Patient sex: M
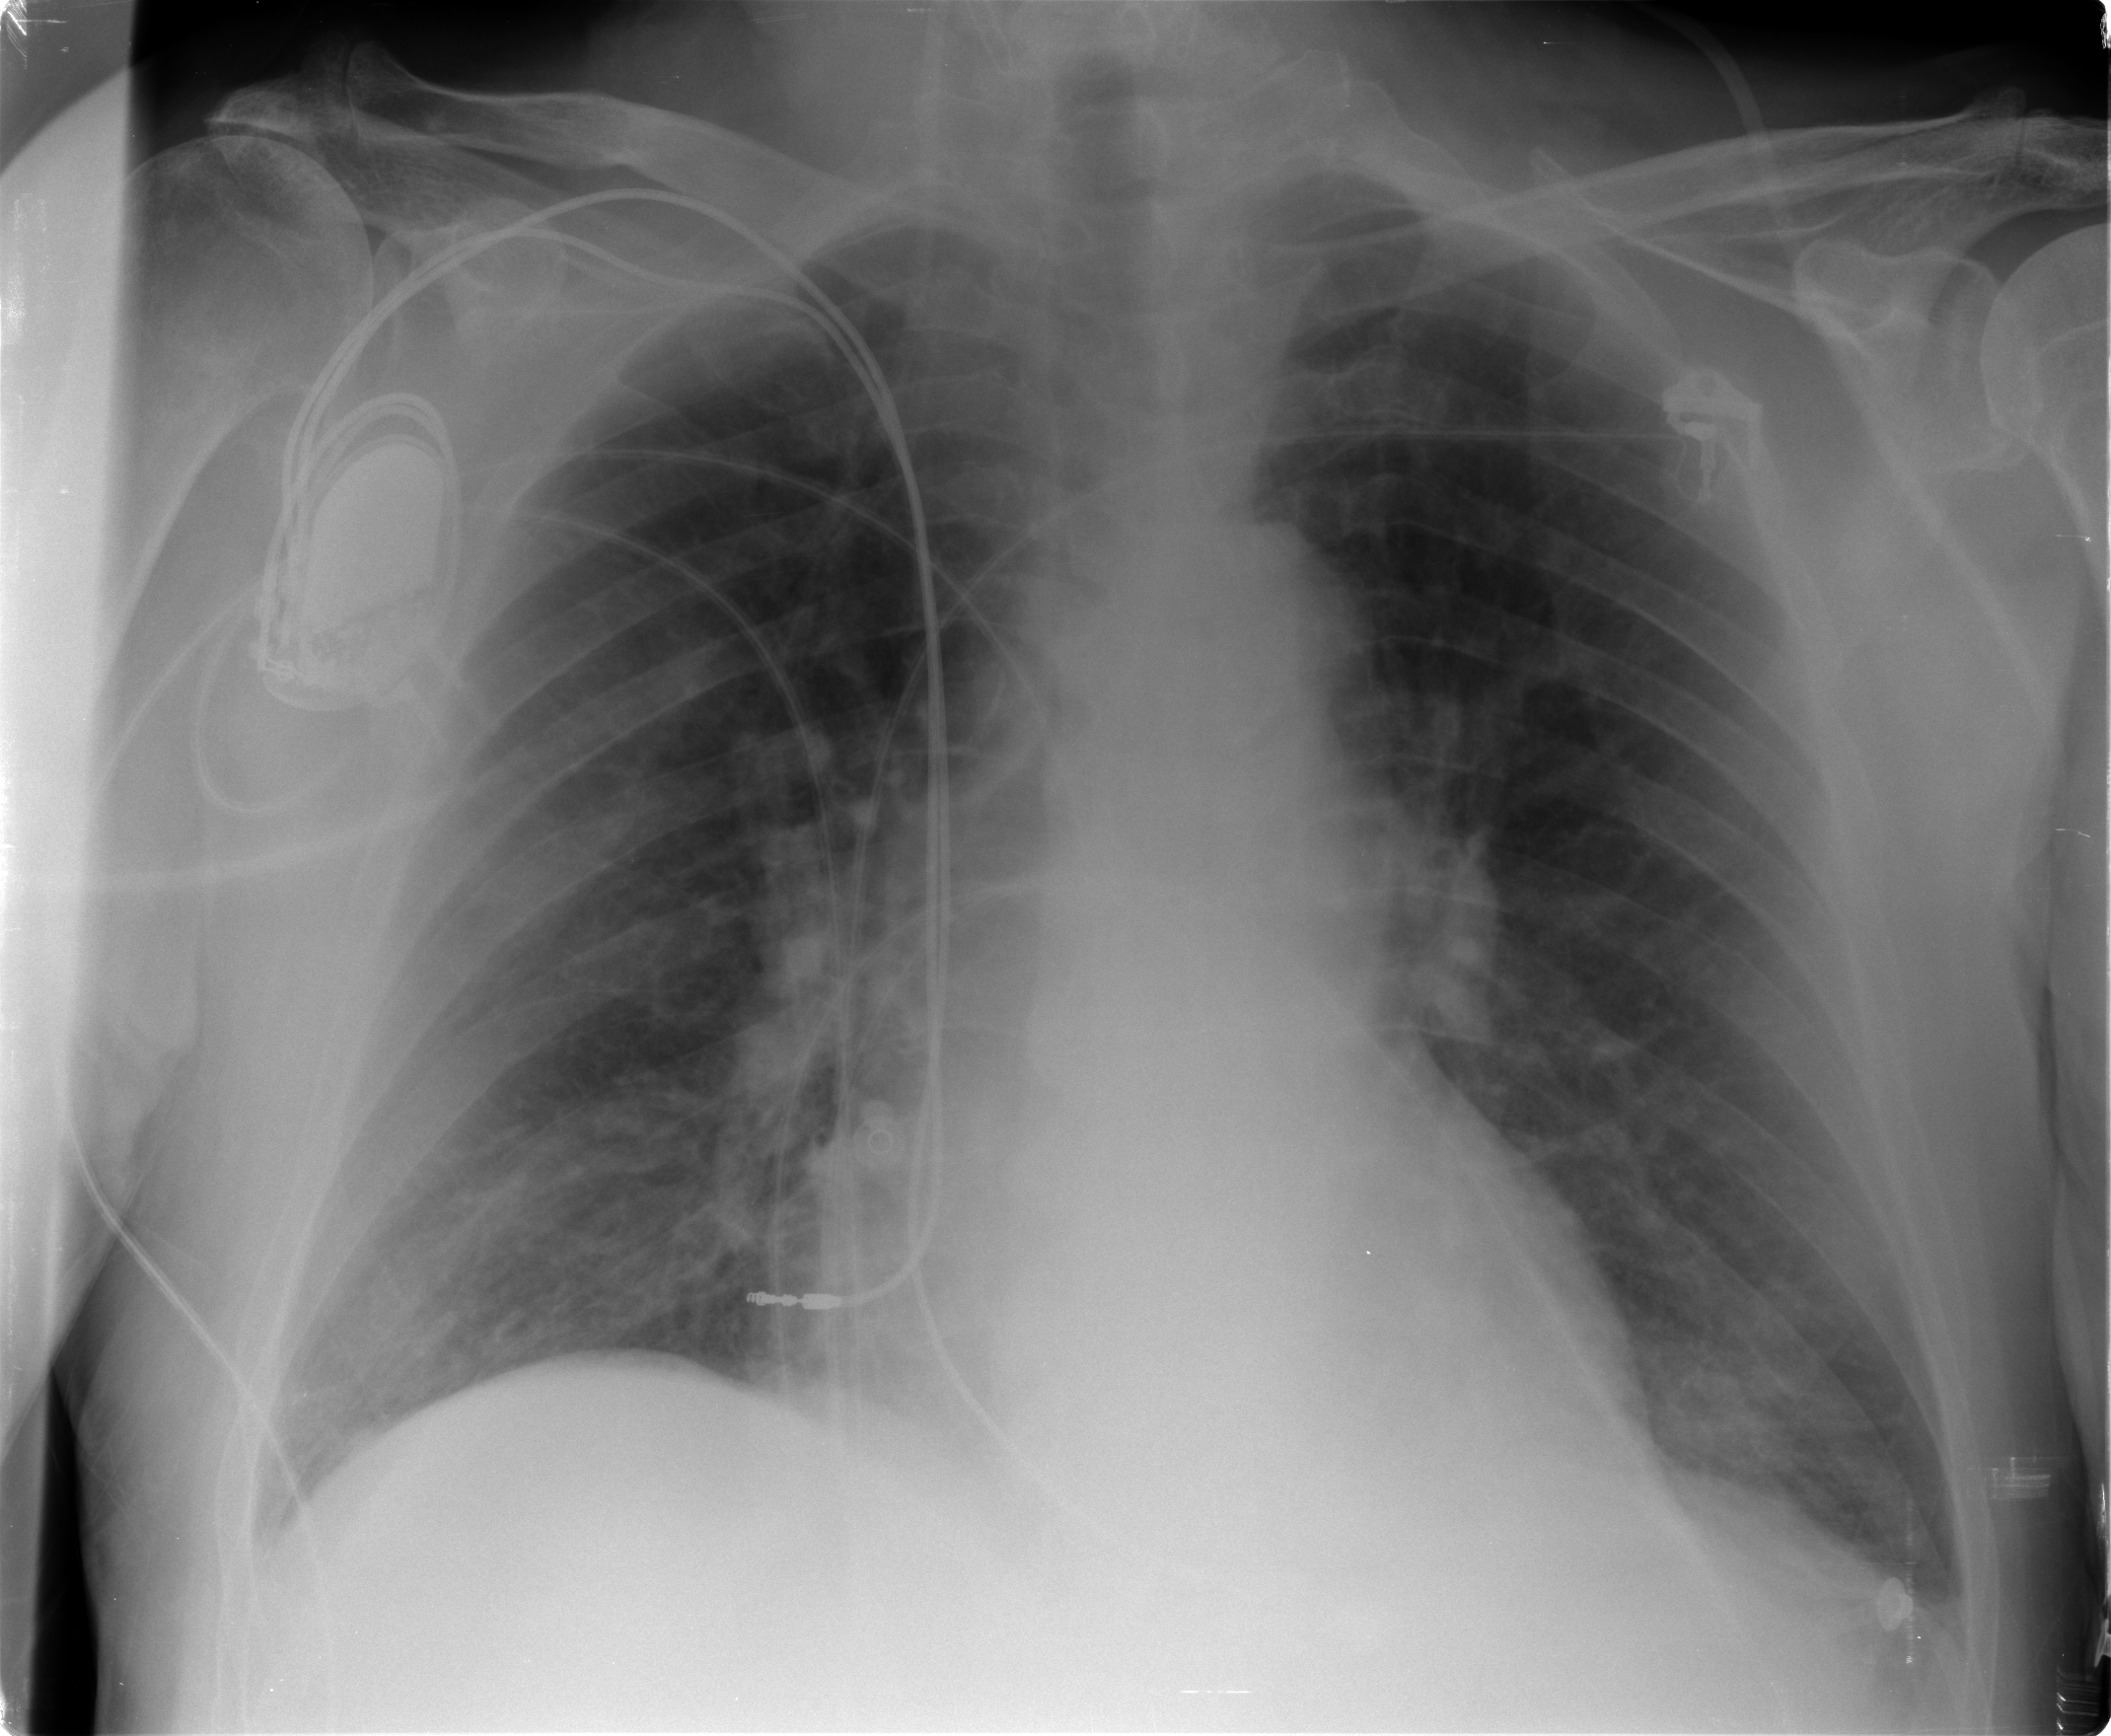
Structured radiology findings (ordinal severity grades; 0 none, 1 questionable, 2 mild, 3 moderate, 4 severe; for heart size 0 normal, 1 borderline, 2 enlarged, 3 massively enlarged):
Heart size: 0
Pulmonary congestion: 3
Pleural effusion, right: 0
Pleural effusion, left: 1
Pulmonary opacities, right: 0
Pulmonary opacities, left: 0
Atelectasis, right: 0
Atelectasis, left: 2